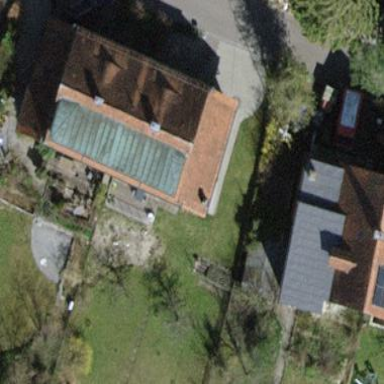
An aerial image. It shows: Building with tile roof.